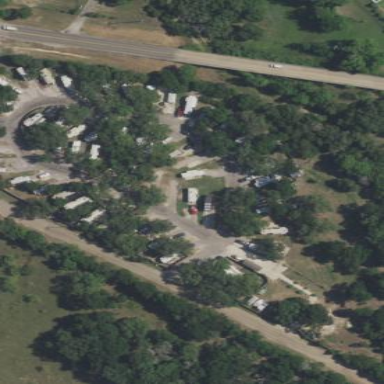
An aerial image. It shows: Caravan site for tourism.